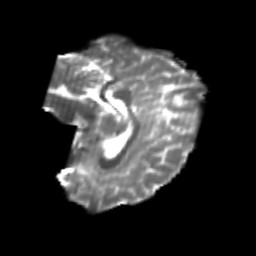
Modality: T2w
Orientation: sagittal
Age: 20
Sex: female
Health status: healthy
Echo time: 0.074 s